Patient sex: M
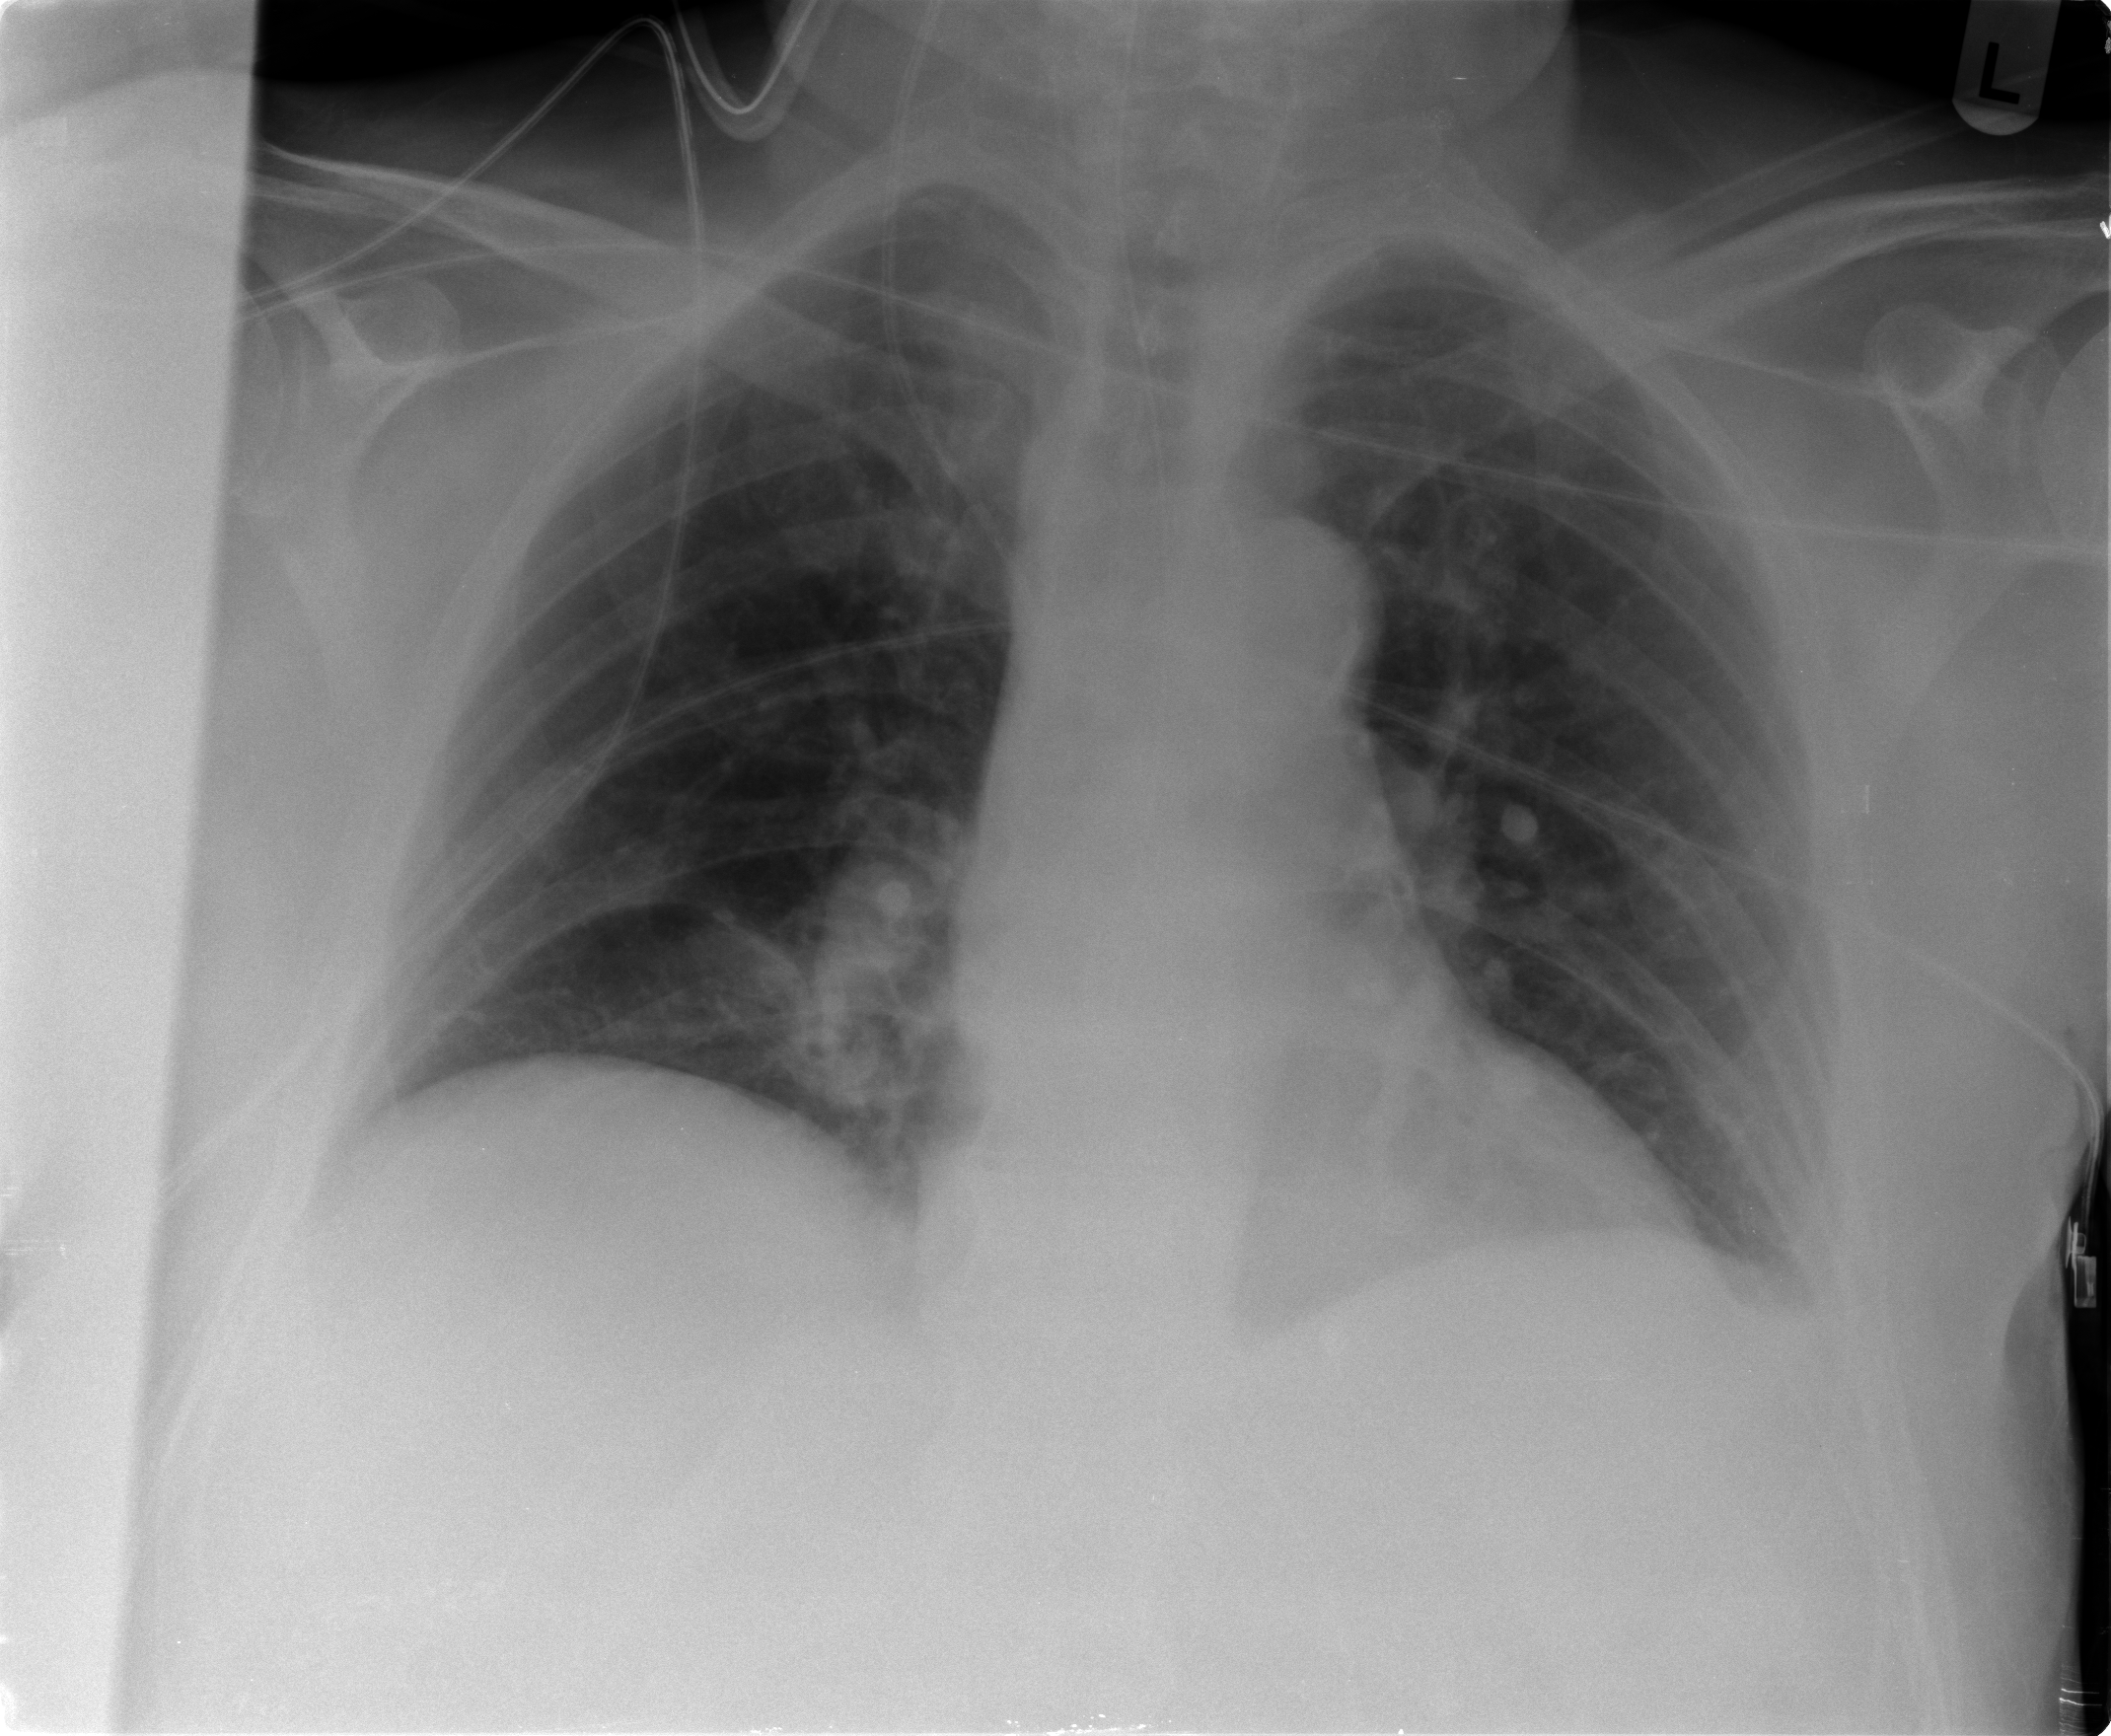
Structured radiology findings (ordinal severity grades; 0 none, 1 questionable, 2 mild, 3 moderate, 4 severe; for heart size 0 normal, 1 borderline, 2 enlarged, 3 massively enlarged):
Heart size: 0
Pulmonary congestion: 0
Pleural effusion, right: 0
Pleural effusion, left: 2
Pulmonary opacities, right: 0
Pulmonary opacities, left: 0
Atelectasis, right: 0
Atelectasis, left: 0